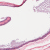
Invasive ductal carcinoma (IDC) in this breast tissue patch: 0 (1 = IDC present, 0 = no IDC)